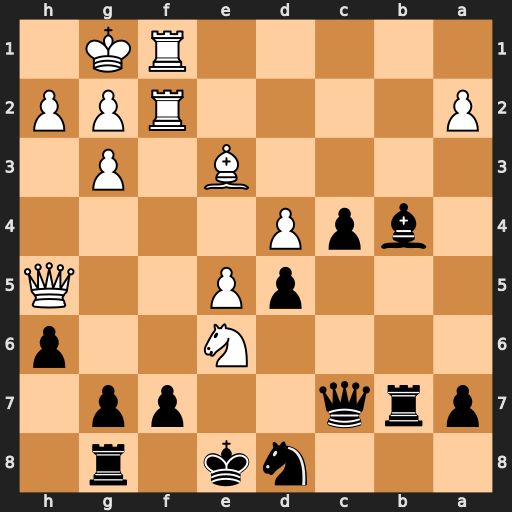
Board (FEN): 3nk1r1/prq2pp1/4N2p/3pP2Q/1bpP4/4B1P1/P4RPP/5RK1
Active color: b
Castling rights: -
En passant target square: -
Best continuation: Nxe6 Rxf7 Qxf7 Rxf7 Rxf7